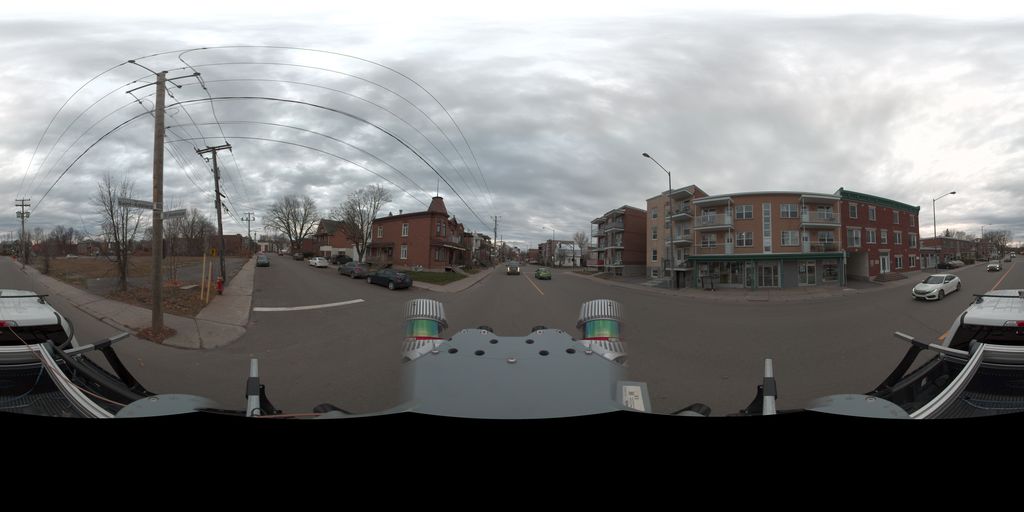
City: quebec_city